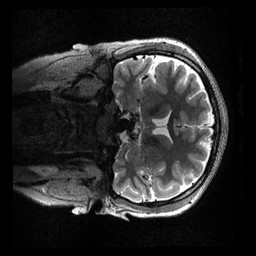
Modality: T2w
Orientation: coronal
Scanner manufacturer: siemens
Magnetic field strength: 3 T
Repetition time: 3.2 s
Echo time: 0.564 s